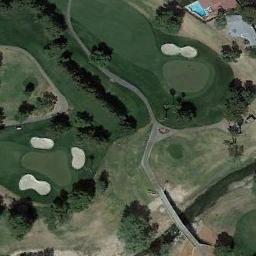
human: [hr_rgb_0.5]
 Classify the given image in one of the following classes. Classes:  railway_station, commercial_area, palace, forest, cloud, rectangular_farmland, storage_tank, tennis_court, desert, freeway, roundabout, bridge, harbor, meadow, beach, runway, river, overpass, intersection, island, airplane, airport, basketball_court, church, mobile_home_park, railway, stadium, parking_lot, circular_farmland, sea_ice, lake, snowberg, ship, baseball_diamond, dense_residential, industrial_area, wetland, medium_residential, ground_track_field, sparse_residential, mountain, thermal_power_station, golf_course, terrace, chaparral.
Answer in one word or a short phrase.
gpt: golf_course